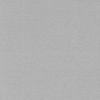
Label: dusty